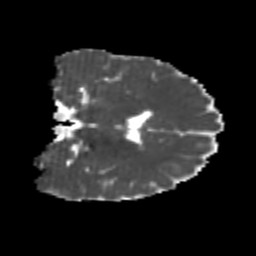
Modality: MD
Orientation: coronal
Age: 20
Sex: male
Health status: healthy
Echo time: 0.074 s